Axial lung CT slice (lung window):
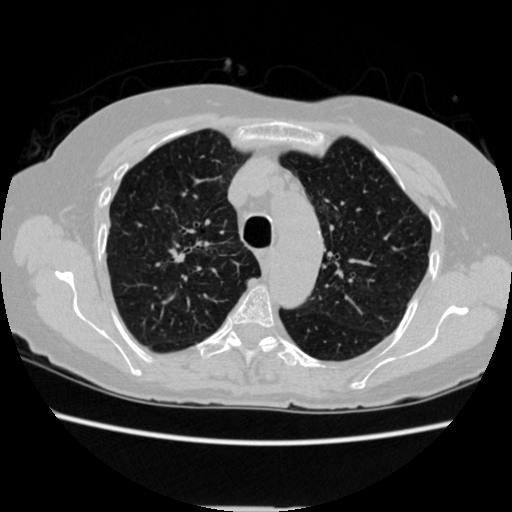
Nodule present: no